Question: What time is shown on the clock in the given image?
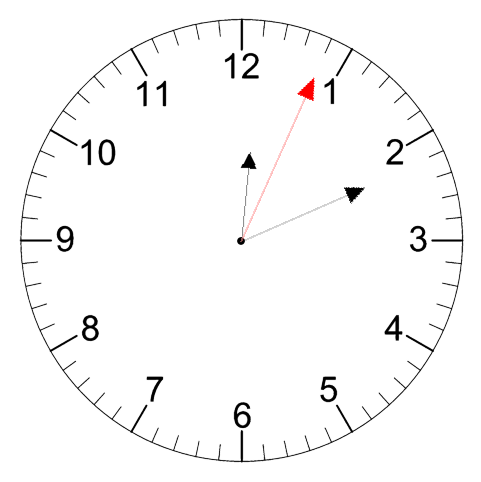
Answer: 12:11:04